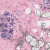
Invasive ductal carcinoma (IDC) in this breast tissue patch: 0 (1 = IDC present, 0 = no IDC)